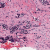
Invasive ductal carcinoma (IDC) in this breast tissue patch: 1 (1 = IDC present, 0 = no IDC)